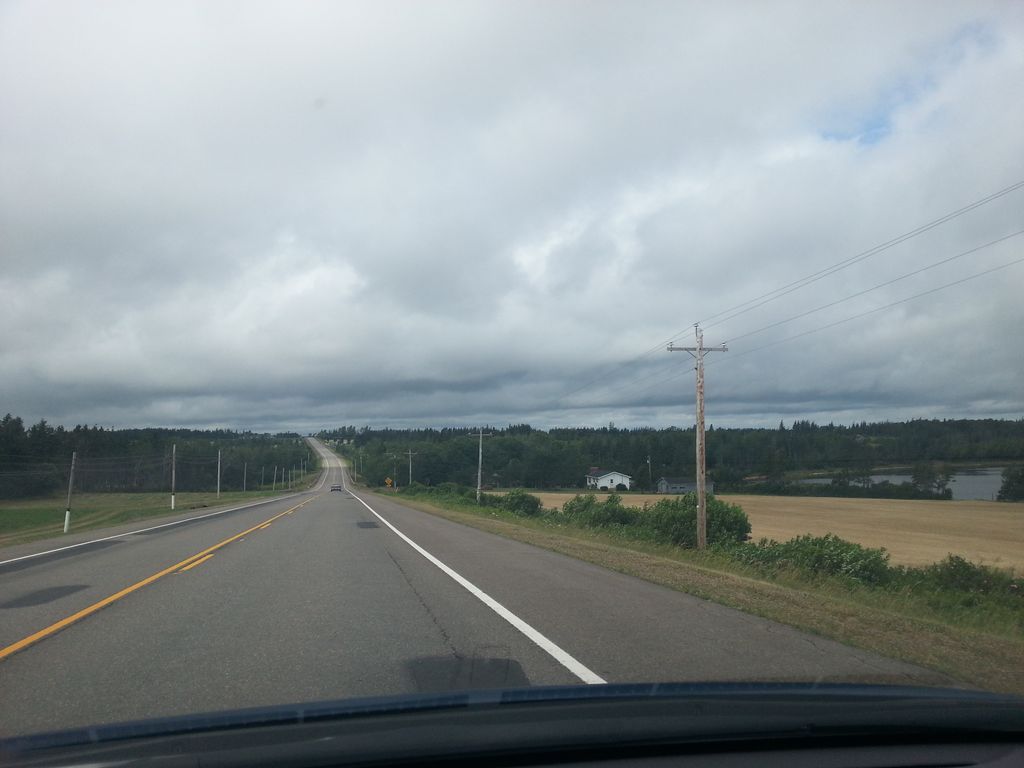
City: charlottetown